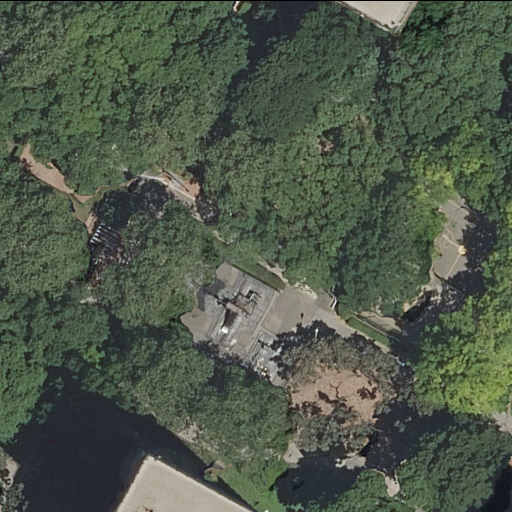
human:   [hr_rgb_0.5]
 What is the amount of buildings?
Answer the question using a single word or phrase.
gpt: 2

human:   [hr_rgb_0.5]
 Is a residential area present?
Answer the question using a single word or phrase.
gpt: yes

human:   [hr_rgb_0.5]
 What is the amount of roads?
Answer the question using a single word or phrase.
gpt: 4

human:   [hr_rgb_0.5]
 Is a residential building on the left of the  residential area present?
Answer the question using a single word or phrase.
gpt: no

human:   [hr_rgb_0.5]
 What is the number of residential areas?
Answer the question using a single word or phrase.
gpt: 1

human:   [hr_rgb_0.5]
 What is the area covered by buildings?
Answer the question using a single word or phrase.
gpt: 734m2

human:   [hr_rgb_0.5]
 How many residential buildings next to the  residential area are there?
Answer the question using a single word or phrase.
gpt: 2

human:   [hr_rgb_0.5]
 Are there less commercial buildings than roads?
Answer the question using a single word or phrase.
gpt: yes

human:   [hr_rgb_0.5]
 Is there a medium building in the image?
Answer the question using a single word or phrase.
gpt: no

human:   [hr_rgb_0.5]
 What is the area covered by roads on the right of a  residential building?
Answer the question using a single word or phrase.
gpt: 0m2

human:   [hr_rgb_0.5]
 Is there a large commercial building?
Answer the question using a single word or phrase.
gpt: no

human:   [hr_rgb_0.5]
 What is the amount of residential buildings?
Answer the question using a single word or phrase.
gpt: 2

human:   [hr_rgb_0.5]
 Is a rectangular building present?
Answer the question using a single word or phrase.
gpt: yes

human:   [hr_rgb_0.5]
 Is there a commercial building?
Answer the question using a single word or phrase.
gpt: no

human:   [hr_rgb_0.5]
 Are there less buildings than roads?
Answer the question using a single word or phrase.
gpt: yes

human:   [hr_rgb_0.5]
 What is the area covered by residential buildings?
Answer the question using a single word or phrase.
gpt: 734m2

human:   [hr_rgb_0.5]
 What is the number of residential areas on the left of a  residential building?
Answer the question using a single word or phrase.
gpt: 1

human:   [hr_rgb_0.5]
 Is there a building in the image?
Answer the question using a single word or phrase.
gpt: yes

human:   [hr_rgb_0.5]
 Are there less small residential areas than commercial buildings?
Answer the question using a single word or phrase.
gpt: no

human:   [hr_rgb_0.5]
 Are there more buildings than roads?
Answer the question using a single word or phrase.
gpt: no

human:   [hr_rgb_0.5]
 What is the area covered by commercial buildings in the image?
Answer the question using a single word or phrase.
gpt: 0m2

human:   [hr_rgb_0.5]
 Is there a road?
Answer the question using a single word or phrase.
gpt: yes

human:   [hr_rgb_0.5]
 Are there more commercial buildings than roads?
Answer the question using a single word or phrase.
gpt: no

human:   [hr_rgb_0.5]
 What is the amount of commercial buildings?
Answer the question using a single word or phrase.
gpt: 0

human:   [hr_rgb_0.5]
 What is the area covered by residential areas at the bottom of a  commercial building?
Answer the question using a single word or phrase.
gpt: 0m2

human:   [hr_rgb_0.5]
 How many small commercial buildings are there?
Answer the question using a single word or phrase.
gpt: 0

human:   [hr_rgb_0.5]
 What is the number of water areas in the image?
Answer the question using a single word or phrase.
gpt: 0

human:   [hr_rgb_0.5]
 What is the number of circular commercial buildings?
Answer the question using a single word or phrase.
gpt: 0

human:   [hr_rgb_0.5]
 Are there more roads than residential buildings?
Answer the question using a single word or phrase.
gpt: yes

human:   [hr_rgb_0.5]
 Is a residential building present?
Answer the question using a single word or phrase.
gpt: yes

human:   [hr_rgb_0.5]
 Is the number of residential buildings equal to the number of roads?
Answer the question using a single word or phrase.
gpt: no

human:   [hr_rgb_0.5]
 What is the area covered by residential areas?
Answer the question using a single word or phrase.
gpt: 8869m2

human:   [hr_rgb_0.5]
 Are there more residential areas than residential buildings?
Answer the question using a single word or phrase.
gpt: no

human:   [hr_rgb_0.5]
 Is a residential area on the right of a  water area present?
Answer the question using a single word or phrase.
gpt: no

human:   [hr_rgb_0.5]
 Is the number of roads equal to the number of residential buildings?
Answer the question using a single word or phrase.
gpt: no

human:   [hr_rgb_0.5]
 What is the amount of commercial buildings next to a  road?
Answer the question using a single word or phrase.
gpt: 0

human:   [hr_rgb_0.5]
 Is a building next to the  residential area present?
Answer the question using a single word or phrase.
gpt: yes

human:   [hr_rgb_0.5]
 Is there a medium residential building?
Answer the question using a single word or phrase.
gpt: no

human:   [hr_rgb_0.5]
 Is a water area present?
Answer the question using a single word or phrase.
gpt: no

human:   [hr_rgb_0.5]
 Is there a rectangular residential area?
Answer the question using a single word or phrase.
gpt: yes

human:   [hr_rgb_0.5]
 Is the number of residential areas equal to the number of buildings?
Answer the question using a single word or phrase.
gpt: no

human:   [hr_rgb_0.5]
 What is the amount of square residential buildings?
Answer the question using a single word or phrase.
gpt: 0

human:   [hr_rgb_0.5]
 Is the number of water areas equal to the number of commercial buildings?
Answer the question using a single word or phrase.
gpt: yes

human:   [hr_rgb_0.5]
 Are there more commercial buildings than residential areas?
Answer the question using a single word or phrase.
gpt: no

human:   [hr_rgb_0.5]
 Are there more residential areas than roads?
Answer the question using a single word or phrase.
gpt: no

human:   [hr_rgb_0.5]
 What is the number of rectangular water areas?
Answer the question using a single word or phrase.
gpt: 0

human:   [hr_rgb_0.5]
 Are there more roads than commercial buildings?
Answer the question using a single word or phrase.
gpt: yes

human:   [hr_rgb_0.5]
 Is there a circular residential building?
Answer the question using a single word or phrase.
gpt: no

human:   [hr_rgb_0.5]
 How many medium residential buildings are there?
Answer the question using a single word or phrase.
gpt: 0

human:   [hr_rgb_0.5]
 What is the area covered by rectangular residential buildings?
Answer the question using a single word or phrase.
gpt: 42m2

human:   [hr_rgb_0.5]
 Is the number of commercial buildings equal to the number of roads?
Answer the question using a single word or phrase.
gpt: no

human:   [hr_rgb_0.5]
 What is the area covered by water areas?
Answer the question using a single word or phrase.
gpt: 0m2

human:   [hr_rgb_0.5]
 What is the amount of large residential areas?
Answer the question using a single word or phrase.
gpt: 1

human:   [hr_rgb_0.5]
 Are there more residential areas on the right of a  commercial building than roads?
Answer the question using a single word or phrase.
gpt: no

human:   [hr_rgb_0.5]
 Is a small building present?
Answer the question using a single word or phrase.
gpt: yes

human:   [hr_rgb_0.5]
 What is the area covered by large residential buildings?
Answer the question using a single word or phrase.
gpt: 692m2

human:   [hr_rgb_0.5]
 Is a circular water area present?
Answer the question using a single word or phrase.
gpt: no

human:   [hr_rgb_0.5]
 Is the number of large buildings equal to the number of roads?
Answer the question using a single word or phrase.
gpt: no

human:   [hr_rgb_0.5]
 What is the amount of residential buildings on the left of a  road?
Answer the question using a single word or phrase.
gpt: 1

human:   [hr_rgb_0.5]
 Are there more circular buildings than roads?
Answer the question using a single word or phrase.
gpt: no

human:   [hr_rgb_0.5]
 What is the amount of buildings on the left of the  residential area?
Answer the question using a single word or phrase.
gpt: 0

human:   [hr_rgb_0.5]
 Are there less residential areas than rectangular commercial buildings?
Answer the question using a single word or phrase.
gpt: no

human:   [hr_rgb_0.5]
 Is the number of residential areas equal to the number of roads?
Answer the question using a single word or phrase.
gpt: no

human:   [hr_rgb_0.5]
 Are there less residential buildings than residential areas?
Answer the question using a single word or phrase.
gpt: no